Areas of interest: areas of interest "Xinfeng Industrial Park Zone 1"
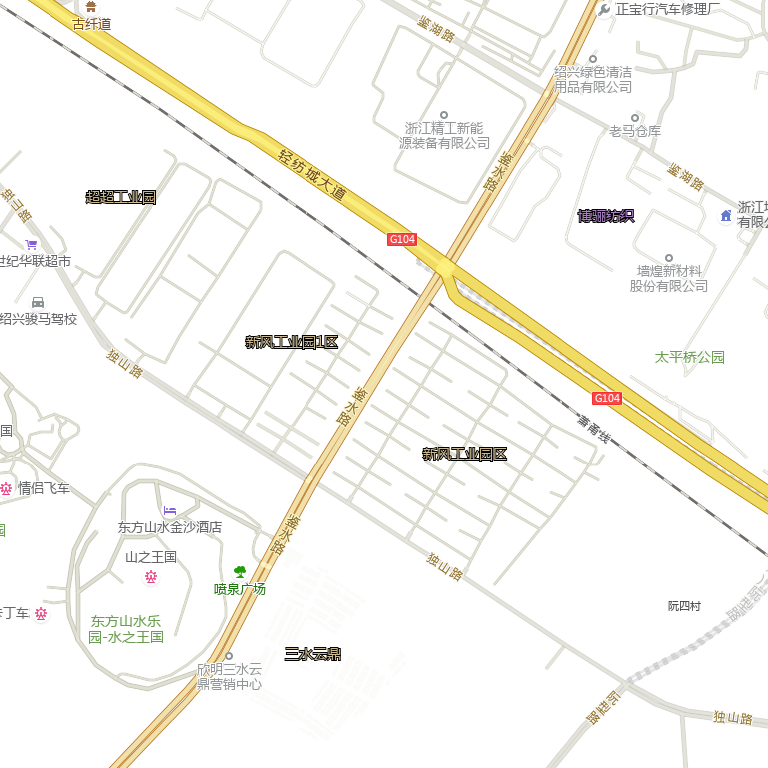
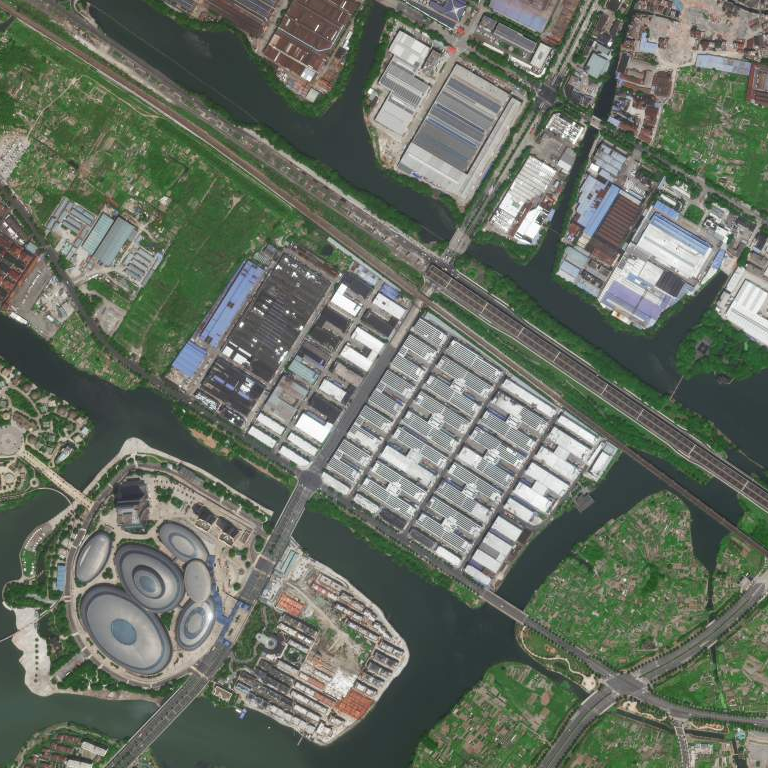